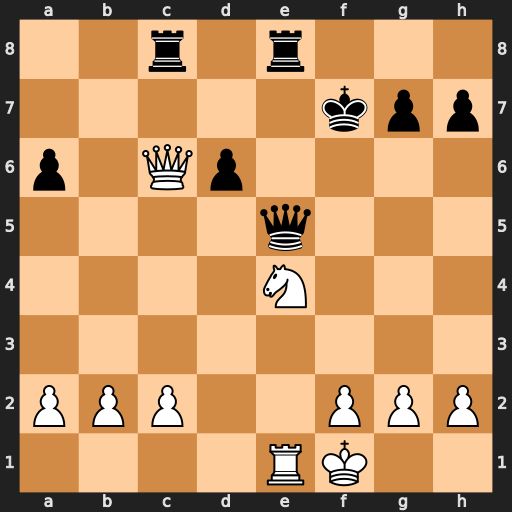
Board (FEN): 2r1r3/5kpp/p1Qp4/4q3/4N3/8/PPP2PPP/4RK2
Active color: w
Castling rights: -
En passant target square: -
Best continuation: Nxd6+ Qxd6 Qxd6